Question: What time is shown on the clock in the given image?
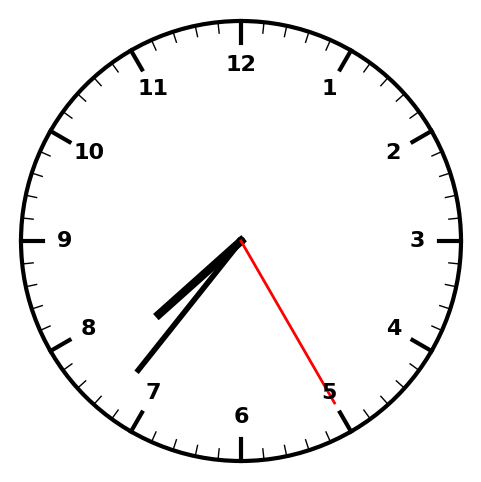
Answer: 07:36:25